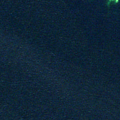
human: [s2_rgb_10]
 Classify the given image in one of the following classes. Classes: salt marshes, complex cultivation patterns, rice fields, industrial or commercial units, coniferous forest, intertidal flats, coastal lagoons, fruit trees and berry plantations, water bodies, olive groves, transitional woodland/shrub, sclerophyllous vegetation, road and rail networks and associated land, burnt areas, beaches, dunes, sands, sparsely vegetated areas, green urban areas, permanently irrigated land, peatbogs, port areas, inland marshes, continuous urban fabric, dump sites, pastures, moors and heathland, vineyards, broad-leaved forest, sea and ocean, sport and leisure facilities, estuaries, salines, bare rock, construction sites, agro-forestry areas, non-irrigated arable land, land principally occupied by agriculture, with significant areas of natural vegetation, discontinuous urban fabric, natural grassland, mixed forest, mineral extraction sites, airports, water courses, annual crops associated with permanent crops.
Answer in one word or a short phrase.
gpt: sea and ocean